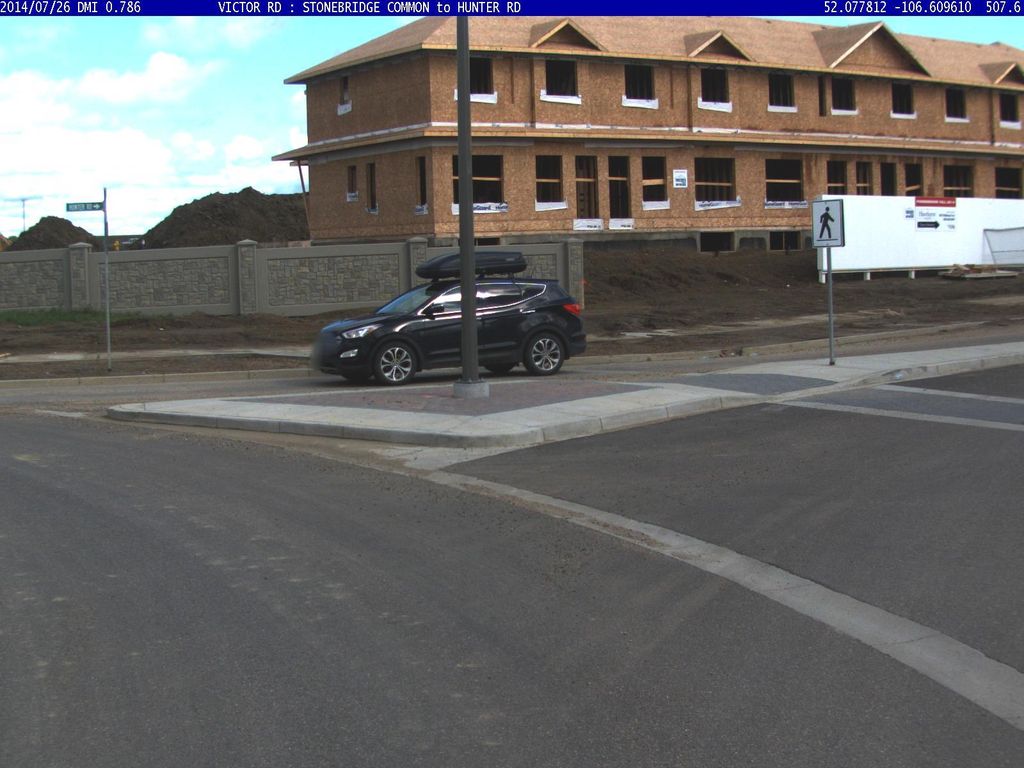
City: saskatoon